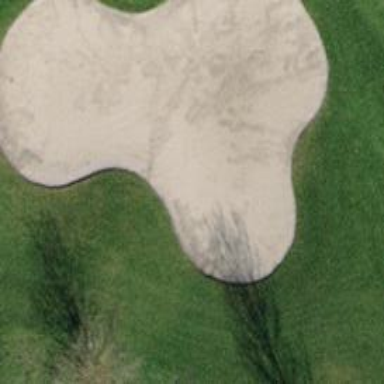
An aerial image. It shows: Golf bunker filled with sandy terrain.